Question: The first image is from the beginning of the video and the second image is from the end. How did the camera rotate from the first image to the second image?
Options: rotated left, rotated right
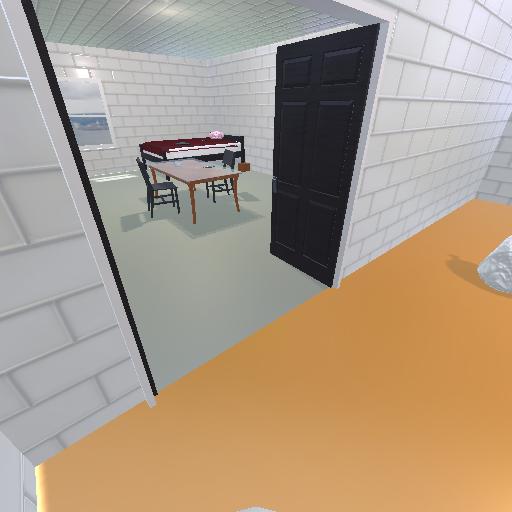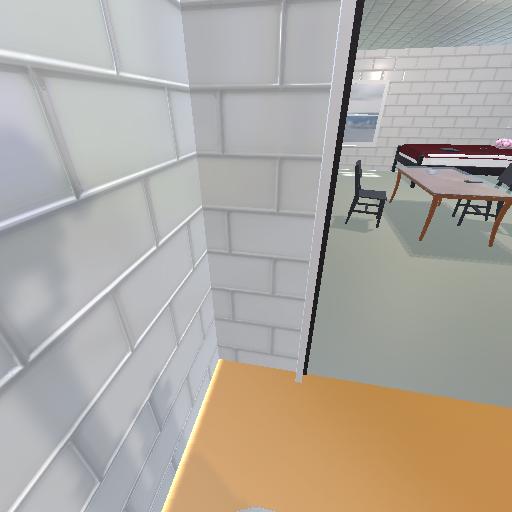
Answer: rotated left